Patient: sex M, age 42
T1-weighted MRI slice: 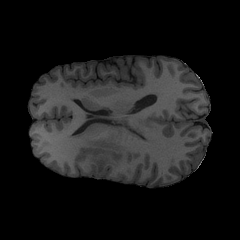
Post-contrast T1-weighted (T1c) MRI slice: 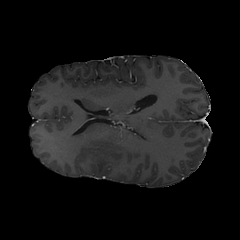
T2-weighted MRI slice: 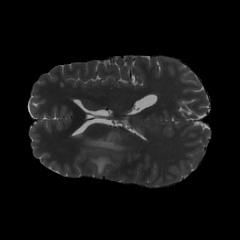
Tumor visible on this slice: yes
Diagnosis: Astrocytoma, IDH-mutant
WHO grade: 3